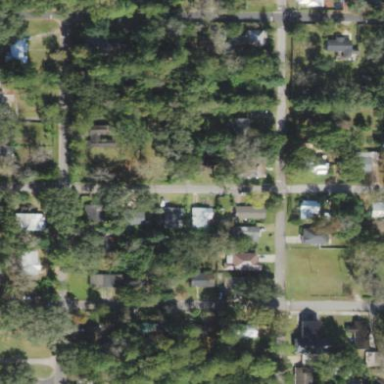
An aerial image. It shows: Single-family residential area.